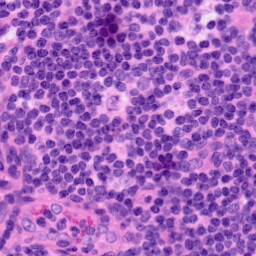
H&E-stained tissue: LymphNode